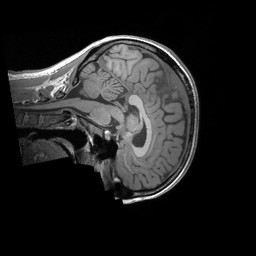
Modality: T1w
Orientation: sagittal
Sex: female
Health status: ill
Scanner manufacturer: siemens
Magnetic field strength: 3 T
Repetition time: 1.66 s
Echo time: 0.00254 s